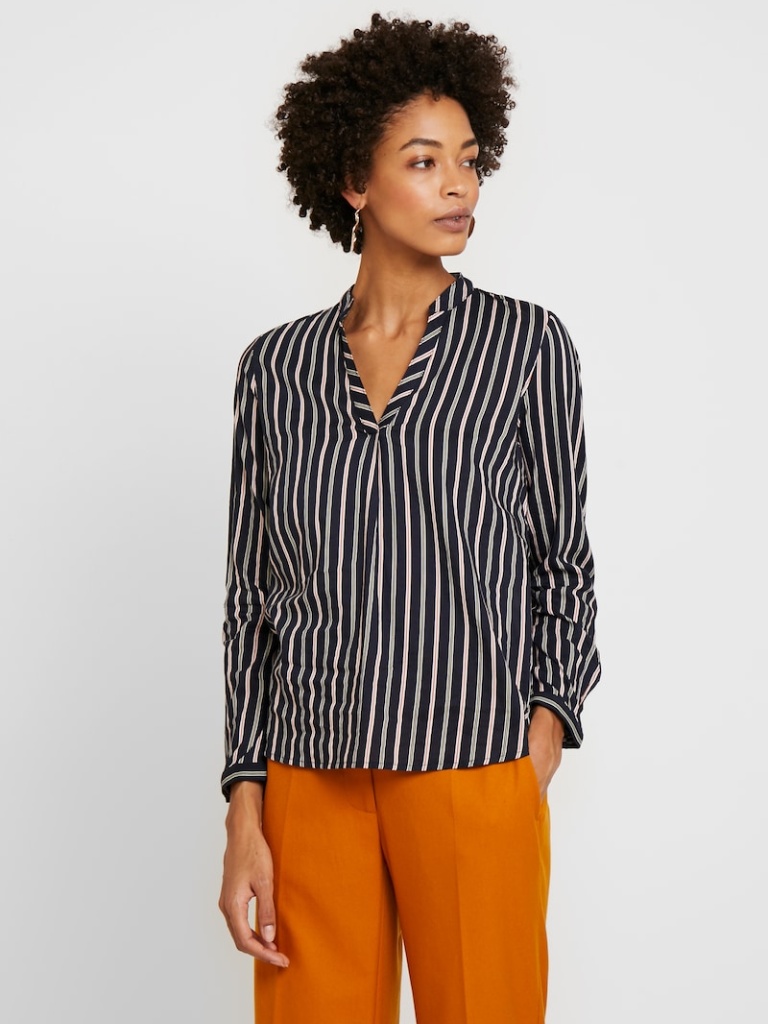
cotton relaxed a long-sleeved with the sleeves down hip length Untucked v-neck blouse